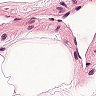
Metastatic tissue present: no